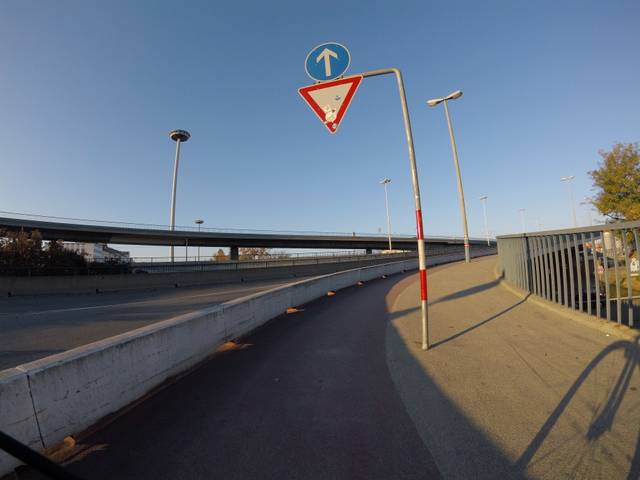
Region: Germany
Coordinates: 49.492, 8.458